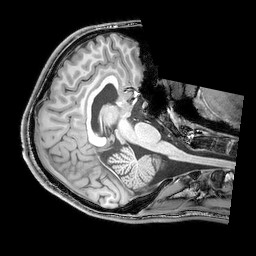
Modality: T1w
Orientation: axial
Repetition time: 0.00828 s
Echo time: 0.00388 s